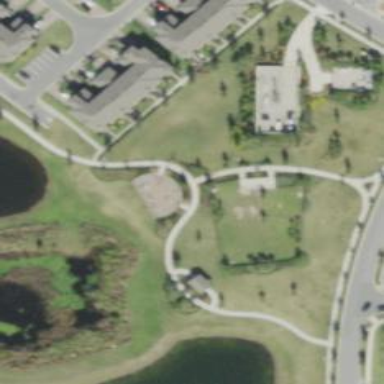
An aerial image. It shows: Footway leading to community center which serves as club house.